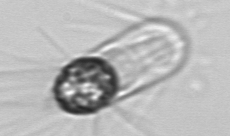
Label: Corethron_hystrix